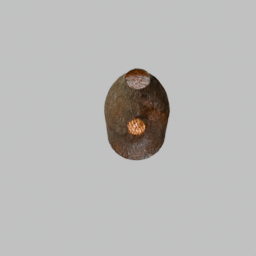
Label: lighting